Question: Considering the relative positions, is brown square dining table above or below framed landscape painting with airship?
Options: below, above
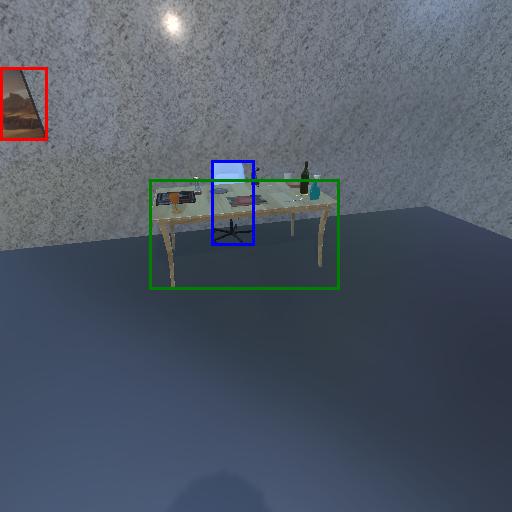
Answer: below